Question: In My prestashop contact-form there is exist this code
'SELECT * FROM '._DB_PREFIX_.'contact c LEFT JOIN '._DB_PREFIX_.'contact_lang cl ON c.id_contact = cl.id_contact WHERE cl.id_lang = '.(int)($id_lang).' ORDER BY name ASC'
which create this query
'SELECT * FROM ava_contact c LEFT JOIN ava_contact_lang cl ON c.id_contact = cl.id_contact WHERE cl.id_lang =6 ORDER BY name ASC LIMIT 0 , 30'
and it displaying normal result

but when DB class executing this code
'Db::getInstance(_PS_USE_SQL_SLAVE_)->ExecuteS('SELECT * FROM '._DB_PREFIX_.'contact c LEFT JOIN '._DB_PREFIX_.'contact_lang cl ON c.id_contact = cl.id_contact WHERE cl.id_lang = '.(int)($id_lang).' ORDER BY name ASC');'
all values displayed except in 'name' field, all values there are empty string, hmm,, which is wrong part?
Thanks,
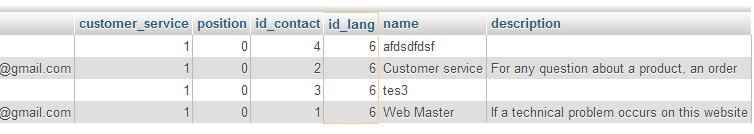
Answer: It's a bit strange, in my Prestashop 1.4.6 contact form, form subject doesn't shown when it changed in other language.

I've spent some days to find for solutions and the problem resolved with deleting some white spaces in 'getContacts' method (..\shop\classes)

and the result was